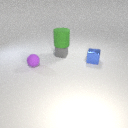
small gray metal cube below large green rubber cylinder